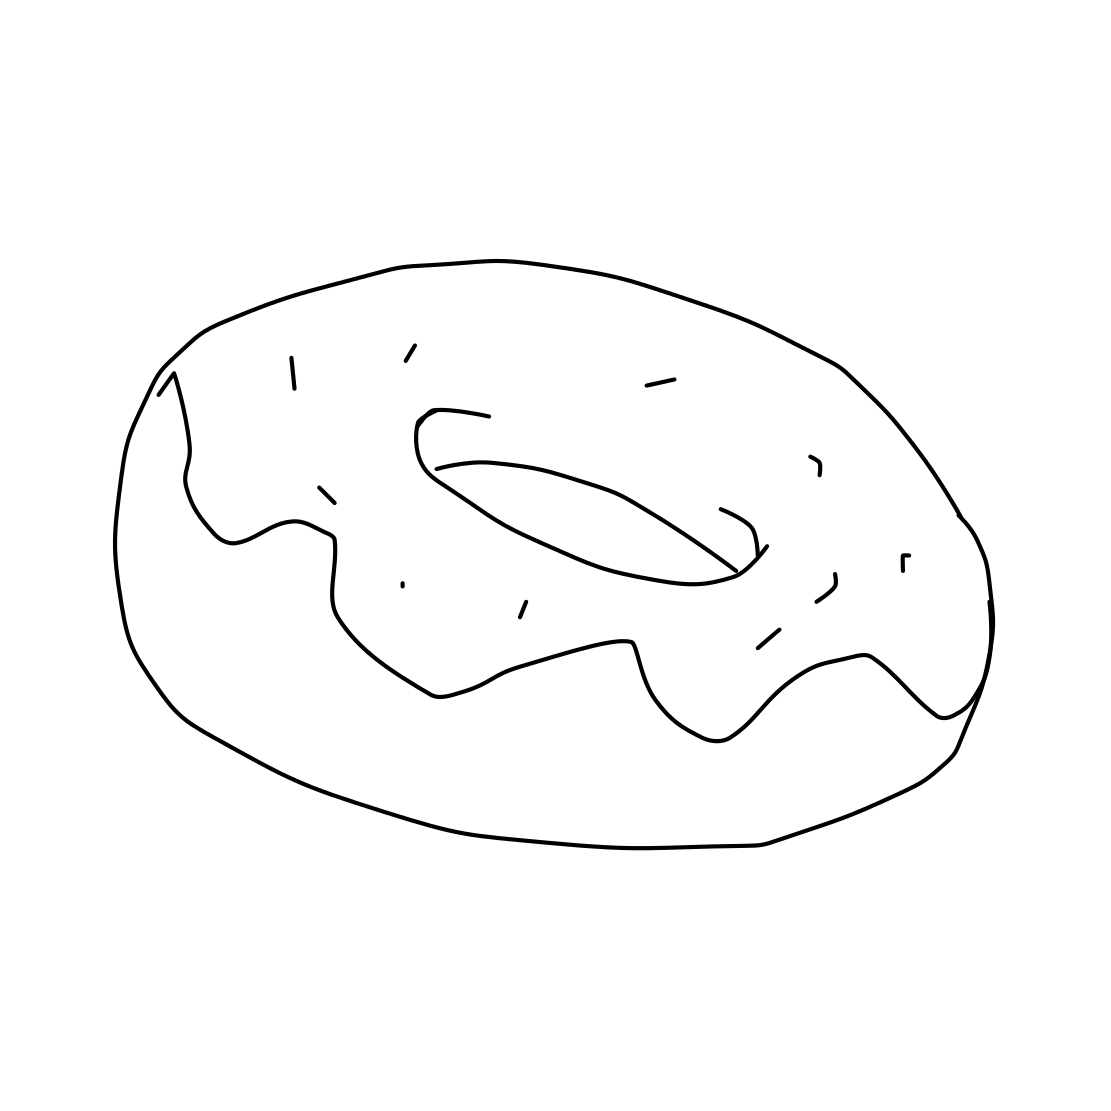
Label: donut